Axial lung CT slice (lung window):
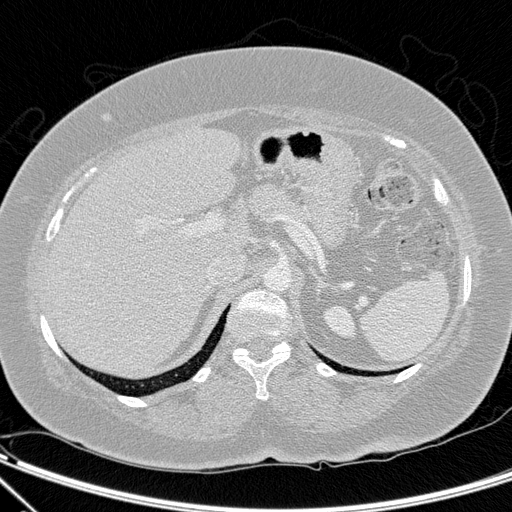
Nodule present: no